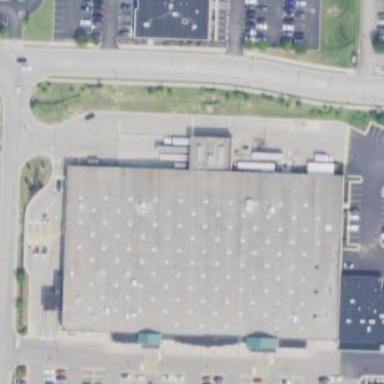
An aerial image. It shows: Supermarket.